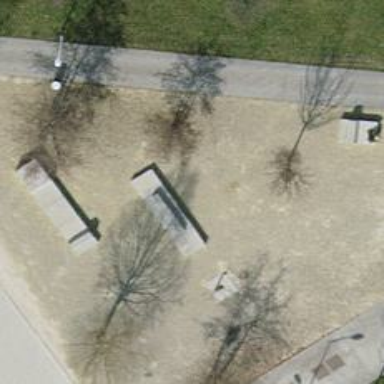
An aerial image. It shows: Bench.